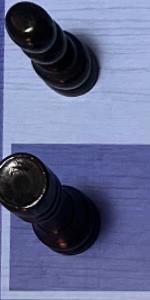
Label: Rook_Black